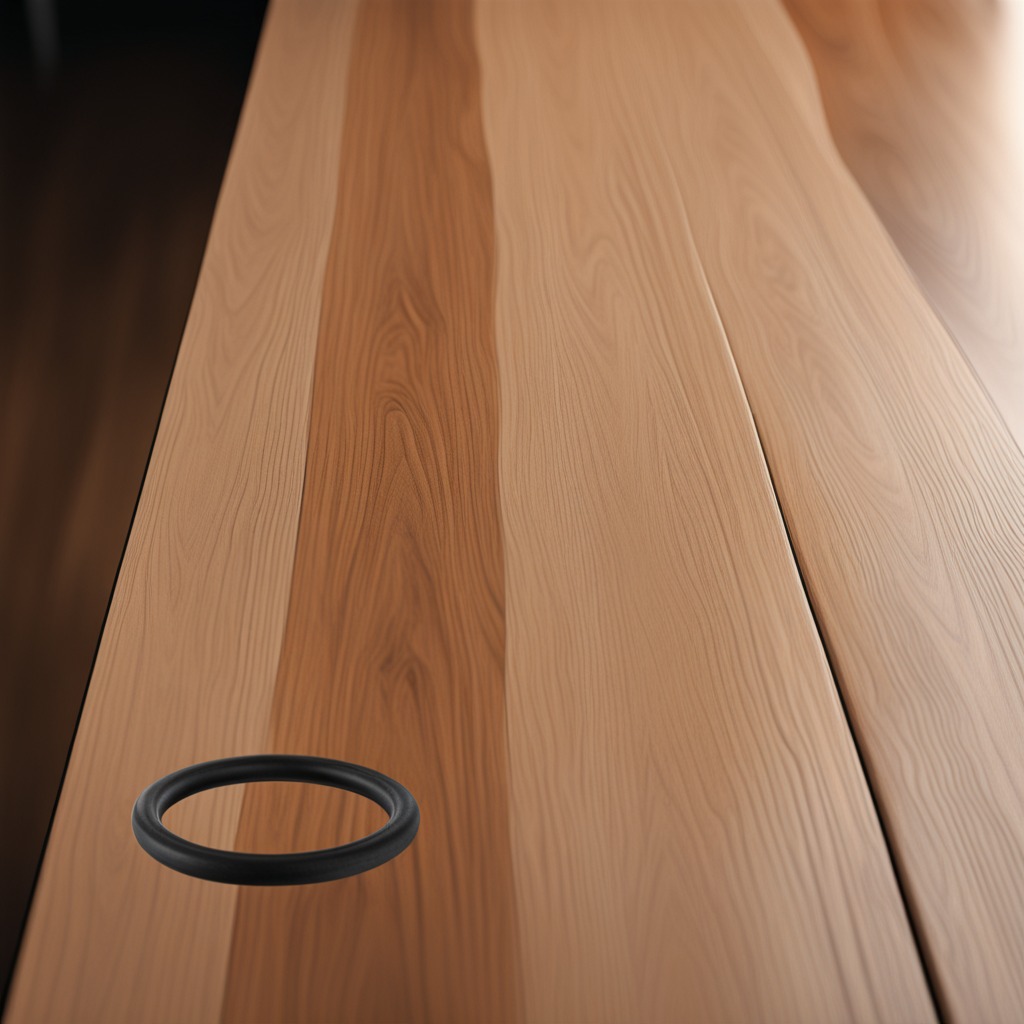
A rubber O-ring is lying on a wooden table in a carpentry studio.